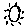
Label: sun